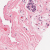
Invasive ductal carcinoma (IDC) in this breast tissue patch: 0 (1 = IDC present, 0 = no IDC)